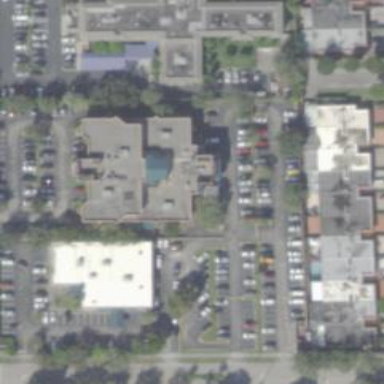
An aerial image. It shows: Clinic building offering healthcare services.